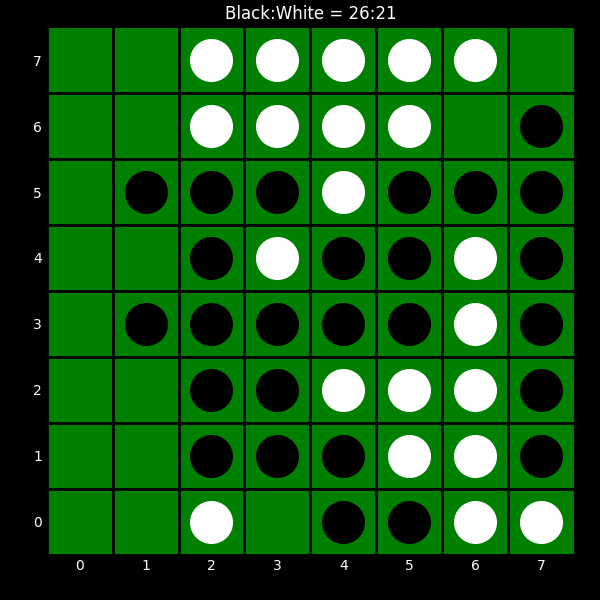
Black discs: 26
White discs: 21